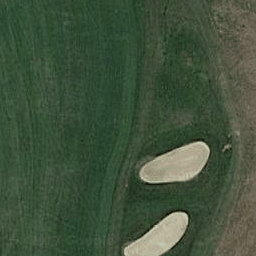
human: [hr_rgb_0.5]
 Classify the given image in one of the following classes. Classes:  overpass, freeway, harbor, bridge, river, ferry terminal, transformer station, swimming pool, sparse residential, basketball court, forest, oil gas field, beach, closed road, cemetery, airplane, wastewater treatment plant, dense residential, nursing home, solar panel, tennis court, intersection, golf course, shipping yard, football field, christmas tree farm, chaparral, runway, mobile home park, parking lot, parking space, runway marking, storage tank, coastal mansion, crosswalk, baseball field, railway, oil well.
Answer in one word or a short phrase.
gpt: golf course